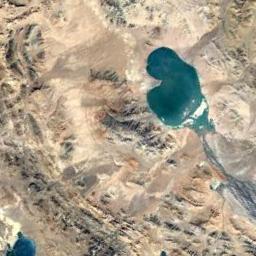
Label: lake